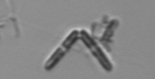
Label: Thalassionema